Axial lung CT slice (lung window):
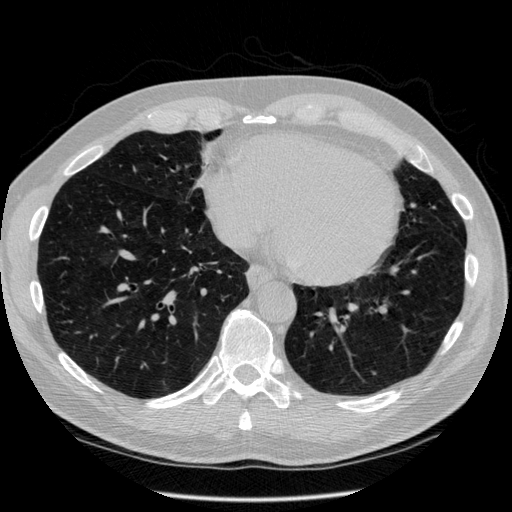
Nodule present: no